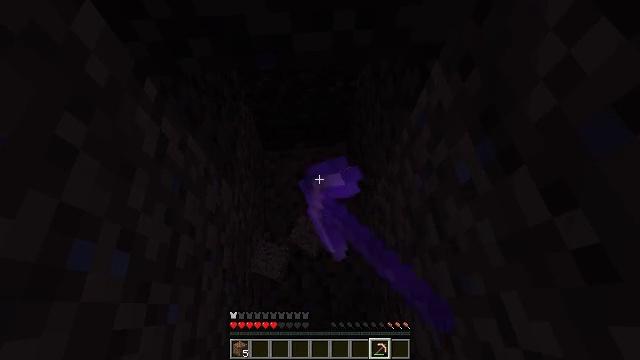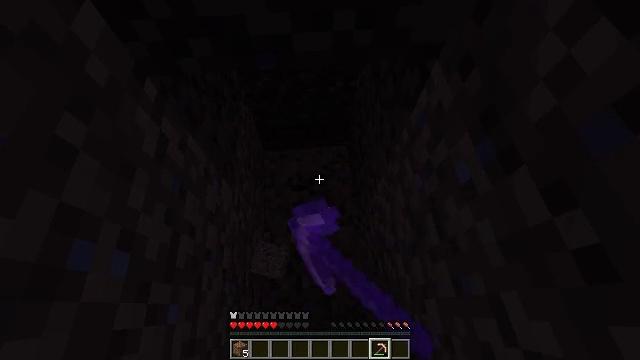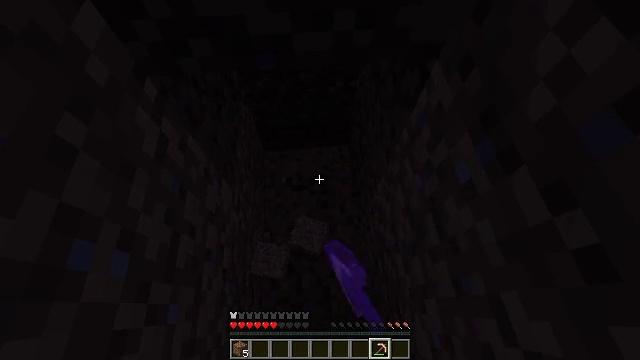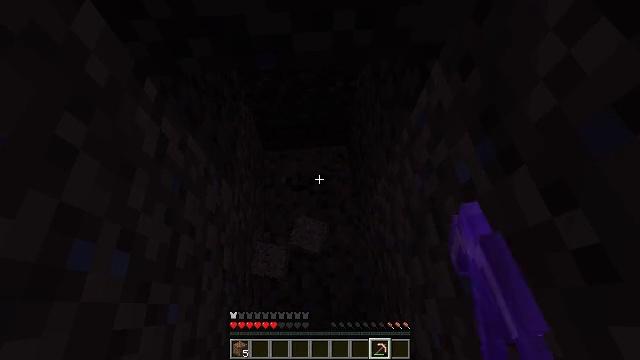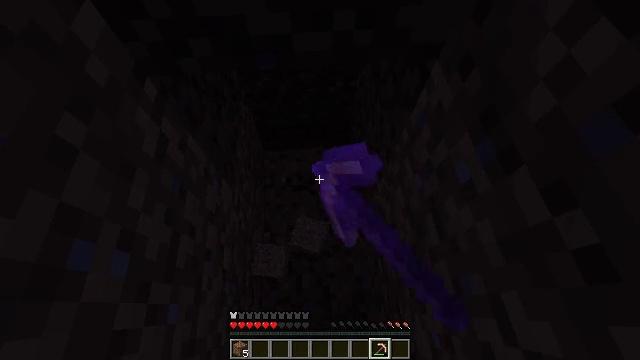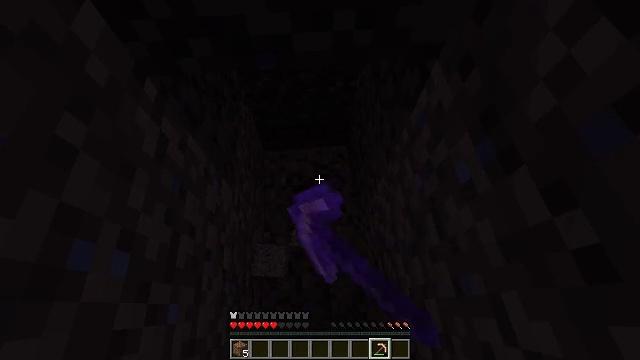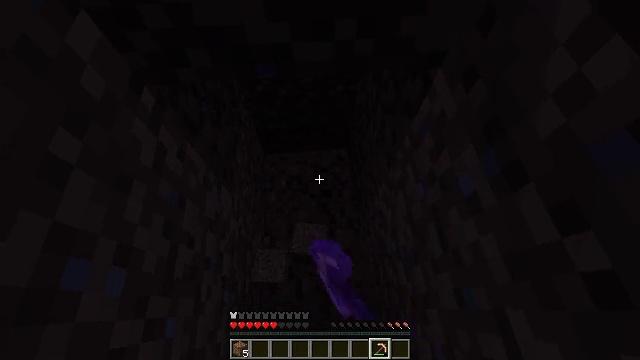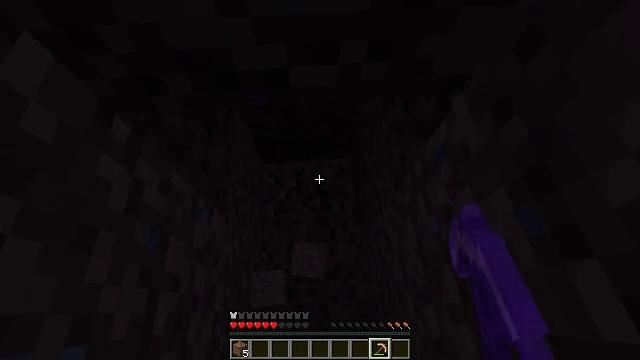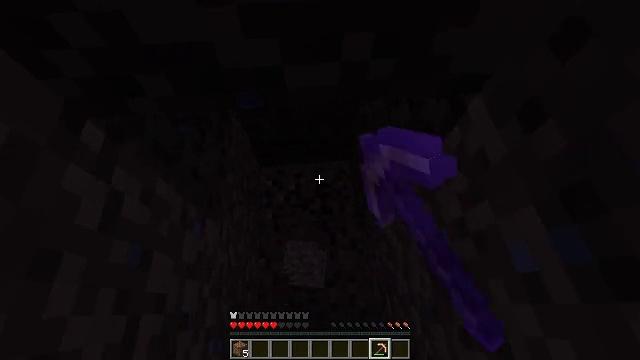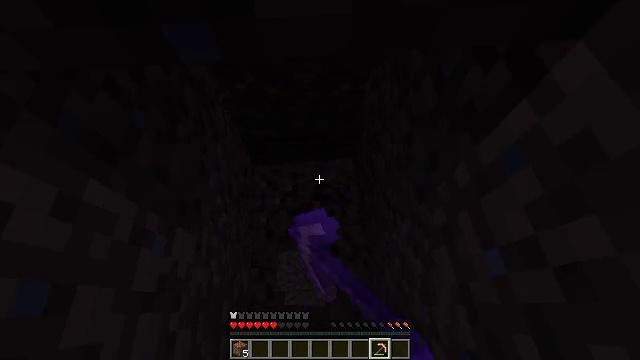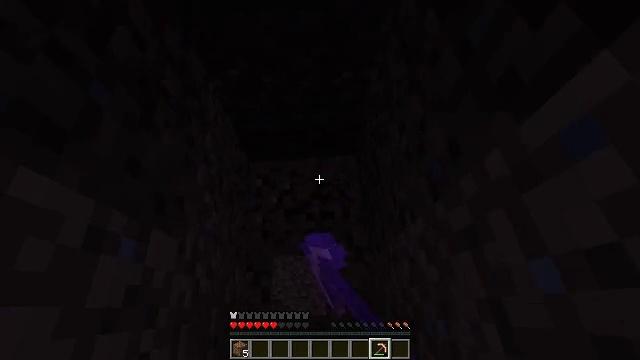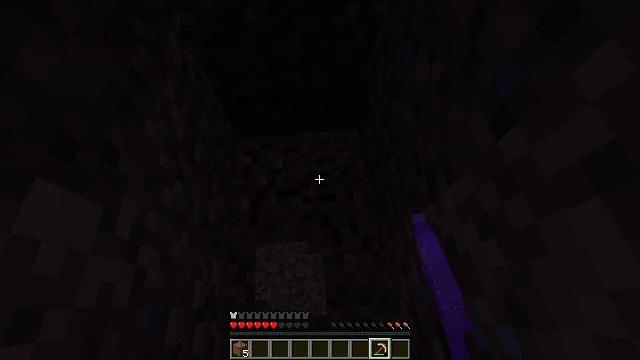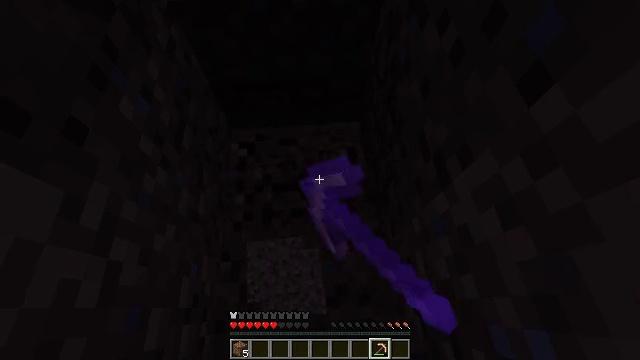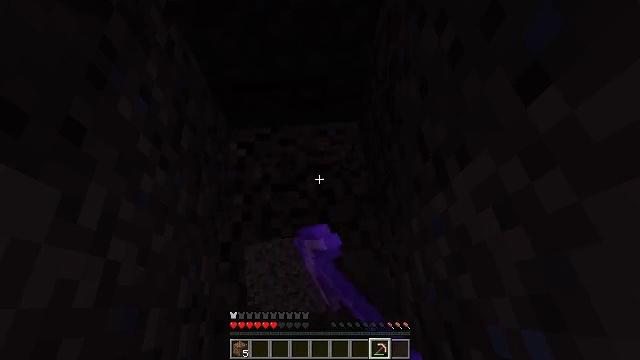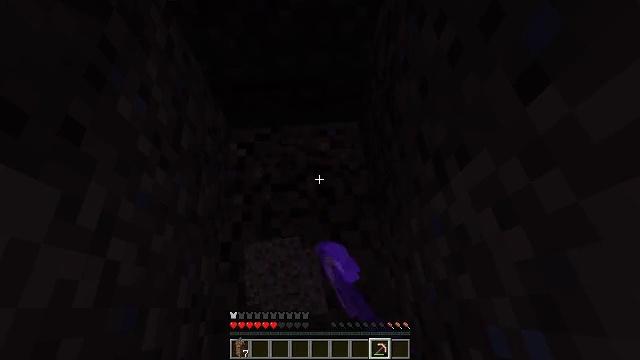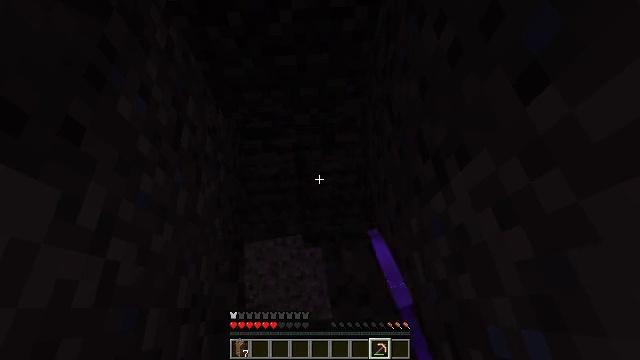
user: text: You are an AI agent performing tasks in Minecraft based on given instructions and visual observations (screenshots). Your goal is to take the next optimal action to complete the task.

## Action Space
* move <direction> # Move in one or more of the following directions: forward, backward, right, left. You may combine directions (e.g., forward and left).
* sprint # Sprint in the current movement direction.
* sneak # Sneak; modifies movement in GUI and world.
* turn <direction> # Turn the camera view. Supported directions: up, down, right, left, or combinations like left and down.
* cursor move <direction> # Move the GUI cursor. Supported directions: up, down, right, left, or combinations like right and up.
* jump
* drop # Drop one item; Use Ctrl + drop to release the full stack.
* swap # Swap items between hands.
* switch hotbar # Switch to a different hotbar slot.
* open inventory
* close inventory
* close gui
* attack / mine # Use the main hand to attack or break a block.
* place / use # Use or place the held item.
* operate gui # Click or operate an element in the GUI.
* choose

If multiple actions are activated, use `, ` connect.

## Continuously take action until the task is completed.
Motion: motion action
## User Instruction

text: Get dirt block.
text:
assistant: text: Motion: attack / mine
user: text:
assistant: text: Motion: attack / mine
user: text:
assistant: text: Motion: attack / mine
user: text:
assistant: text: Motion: attack / mine
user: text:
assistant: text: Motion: attack / mine
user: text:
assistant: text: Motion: move forward, attack / mine
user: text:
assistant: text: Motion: move forward, attack / mine
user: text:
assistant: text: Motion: move forward, attack / mine
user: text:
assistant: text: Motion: move forward, attack / mine
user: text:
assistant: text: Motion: attack / mine
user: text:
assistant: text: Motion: attack / mine
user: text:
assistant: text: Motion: attack / mine
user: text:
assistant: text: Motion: attack / mine
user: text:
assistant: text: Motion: attack / mine
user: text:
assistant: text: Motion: attack / mine
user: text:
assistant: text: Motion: attack / mine
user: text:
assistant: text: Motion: attack / mine
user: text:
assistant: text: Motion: attack / mine
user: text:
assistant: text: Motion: attack / mine
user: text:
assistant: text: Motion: attack / mine
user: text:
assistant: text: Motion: attack / mine
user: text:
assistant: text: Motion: attack / mine
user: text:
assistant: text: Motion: attack / mine
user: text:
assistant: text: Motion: attack / mine
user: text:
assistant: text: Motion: attack / mine
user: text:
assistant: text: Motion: attack / mine
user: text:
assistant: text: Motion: attack / mine
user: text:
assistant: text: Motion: attack / mine
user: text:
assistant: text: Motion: attack / mine
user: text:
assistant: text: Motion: attack / mine